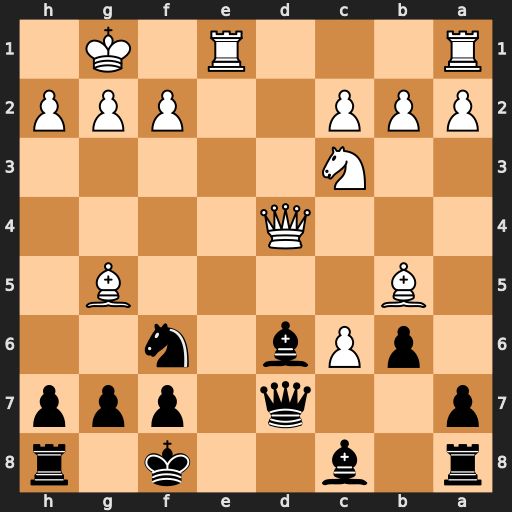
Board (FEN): r1b2k1r/p2q1ppp/1pPb1n2/1B4B1/3Q4/2N5/PPP2PPP/R3R1K1
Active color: b
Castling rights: -
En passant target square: -
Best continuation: Bxh2+ Kh1 Qxd4